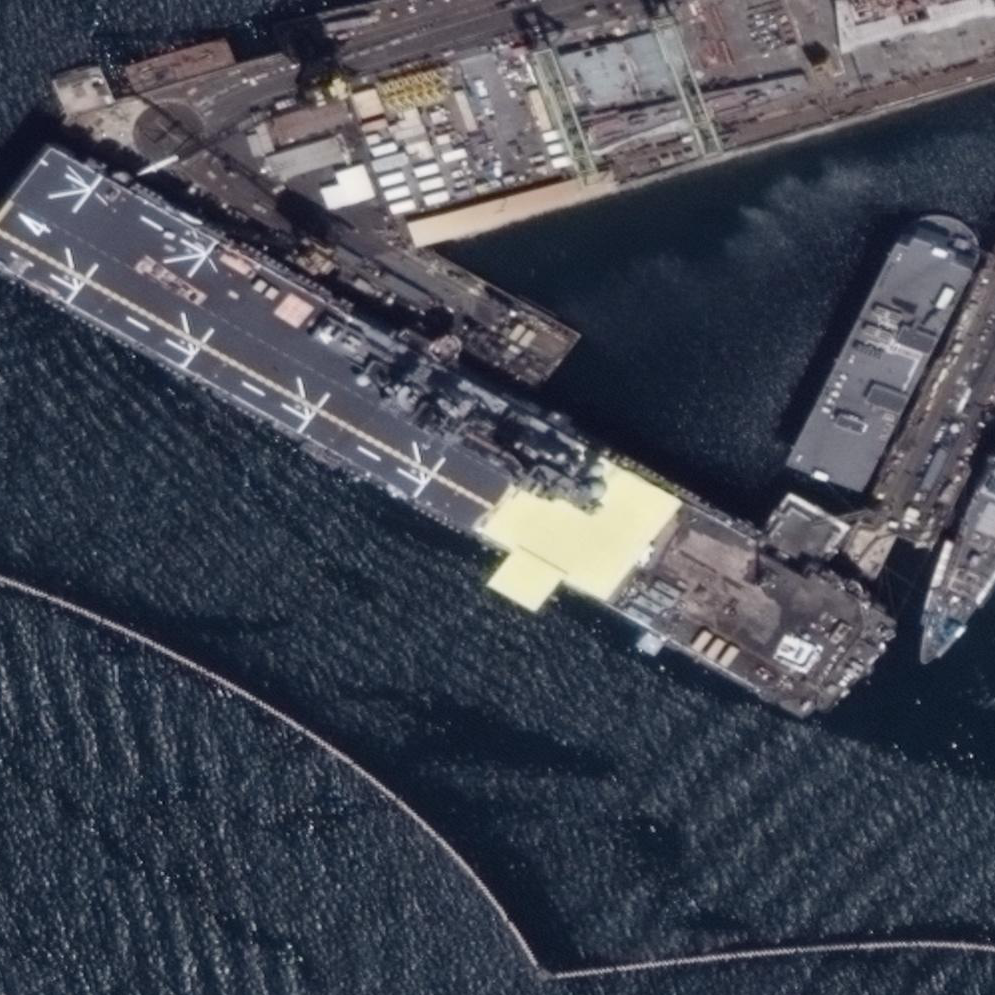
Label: assault